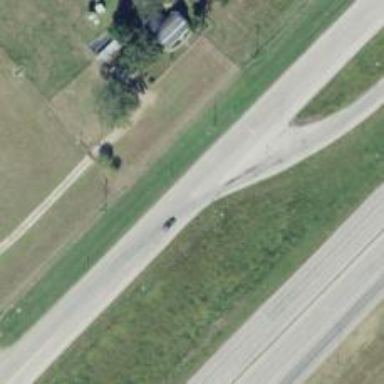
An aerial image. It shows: Asphalt road of tertiary classification with frontage road.